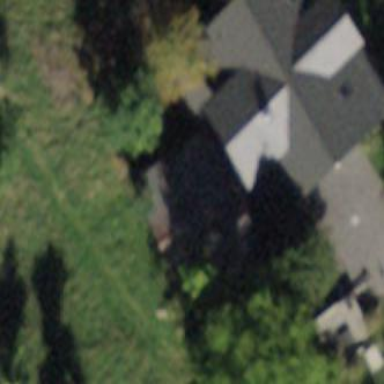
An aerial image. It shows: Rural barn.